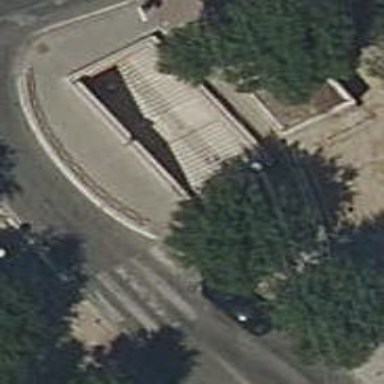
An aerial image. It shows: Subway entrance for railway system.